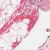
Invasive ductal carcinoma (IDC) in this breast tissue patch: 0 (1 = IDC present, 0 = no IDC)